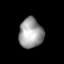
Tissue: lung
Cell type: Endothelial cells
Senescence score: 0.6244
Nuclear area (px): 705
Mean DAPI intensity: 156.631